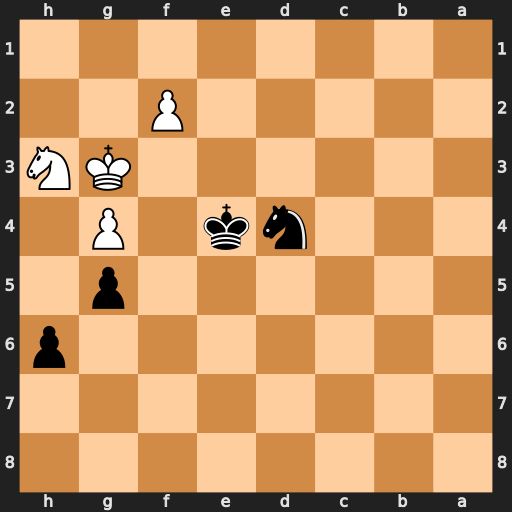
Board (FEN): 8/8/7p/6p1/3nk1P1/6KN/5P2/8
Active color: b
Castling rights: -
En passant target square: -
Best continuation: Ne2+ Kg2 Nf4+ Nxf4 gxf4 Kh2 Kf3 Kg1 Kxg4